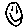
Label: smiley face